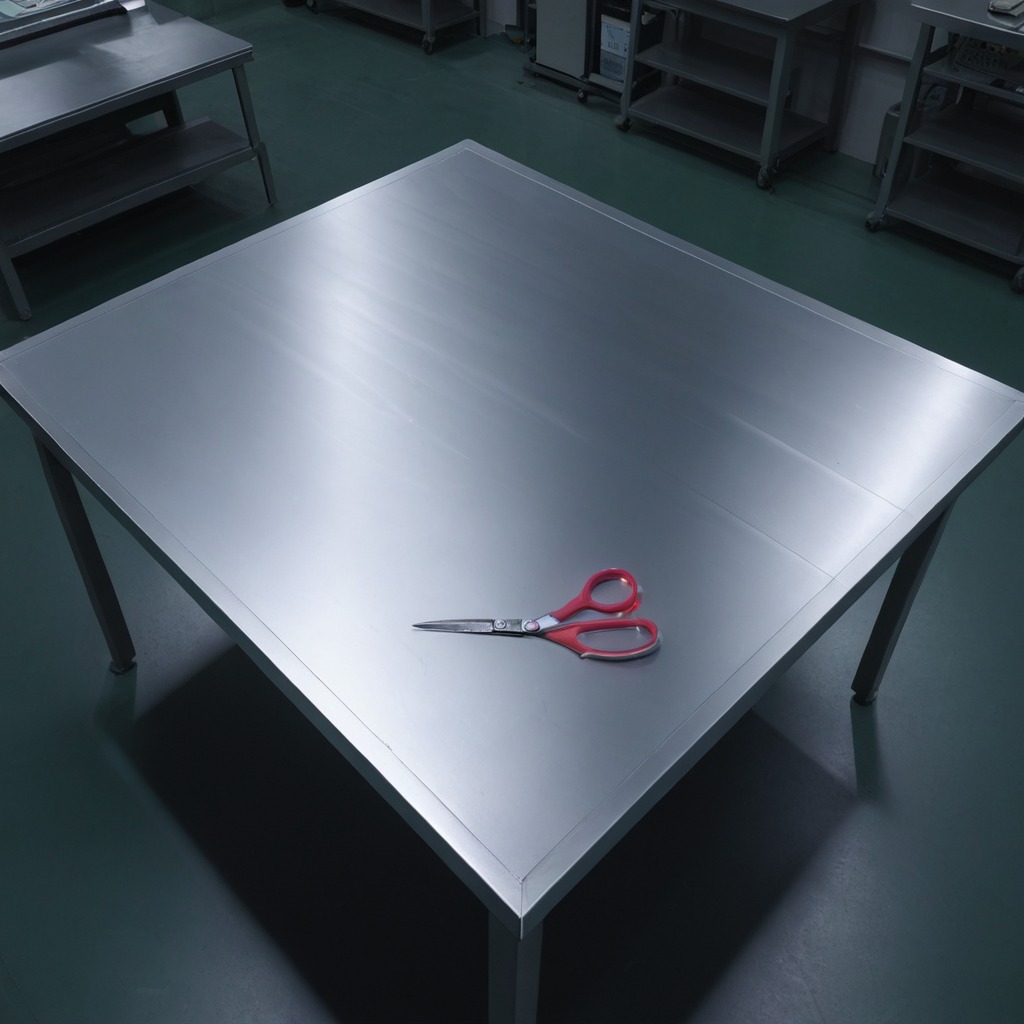
A scissor lying on the tabletop in the evening.